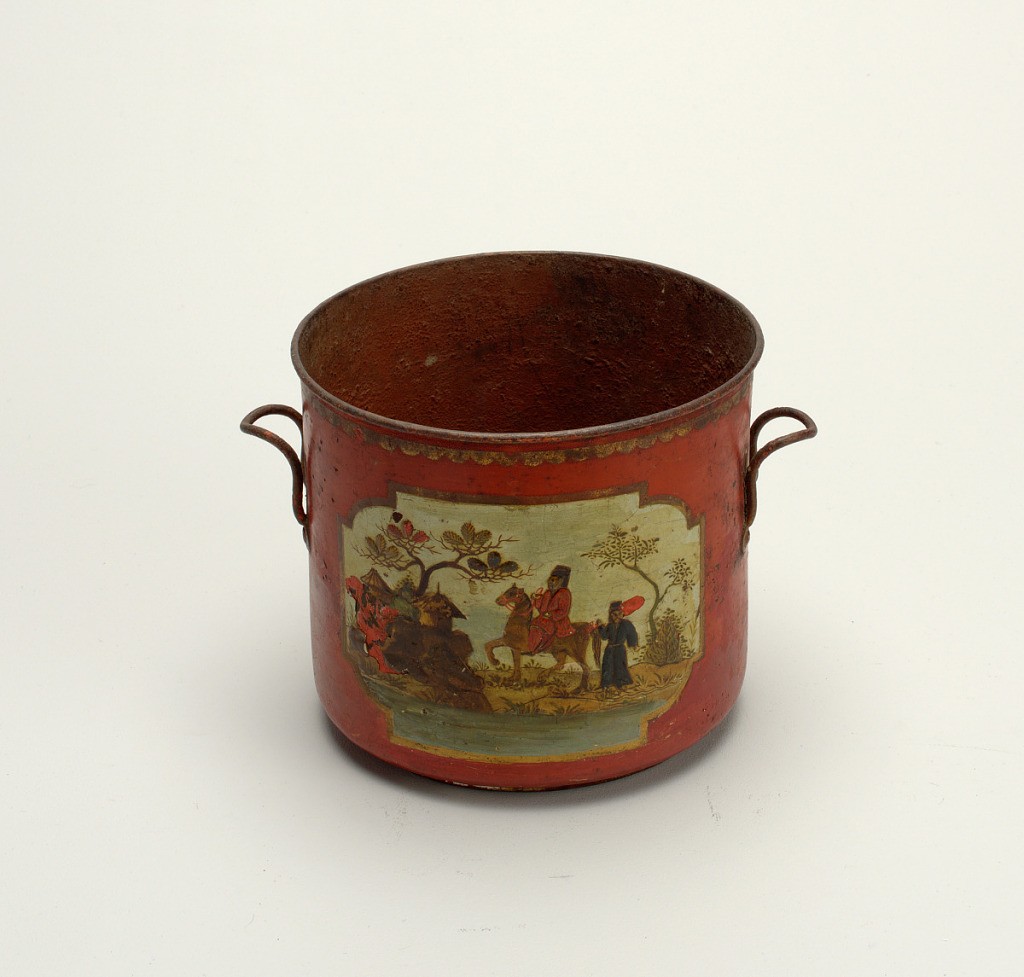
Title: Cachepots
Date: ca. 1750
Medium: Enameled and gilt tôle
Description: A pair. Cylindrical, with slightly rounded bottom and simple handles. Redfield, with shaped medallions on each side decorated in colors and gilding with Chinese figures and Chinese landscapes, slightly raised.